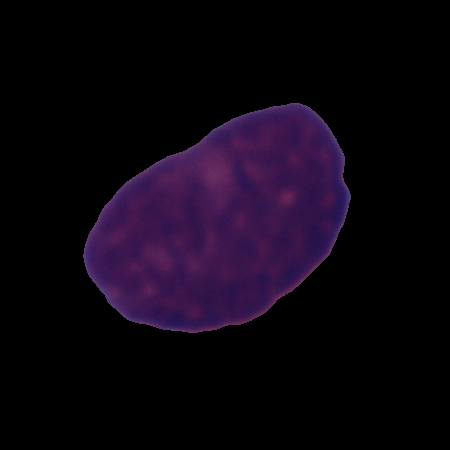
Label: cancer